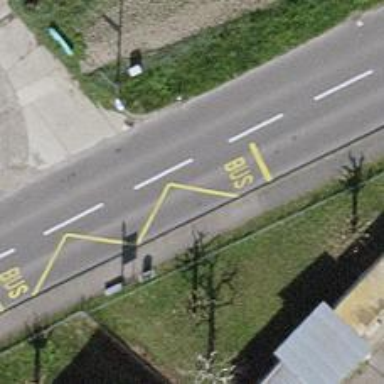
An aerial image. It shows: Bus stop with stop position for public transport.